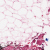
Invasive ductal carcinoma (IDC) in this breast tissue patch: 0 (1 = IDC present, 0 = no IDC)